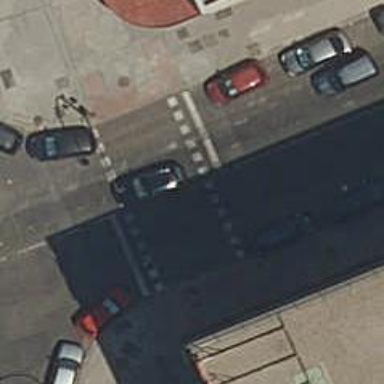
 there are traffic signals and zebra crossing."